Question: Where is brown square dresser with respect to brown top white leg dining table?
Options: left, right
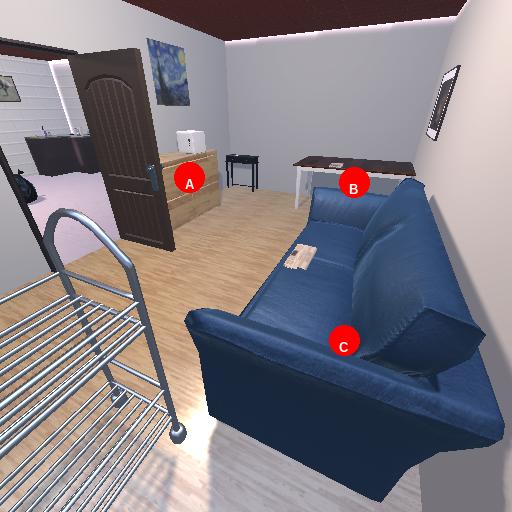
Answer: left